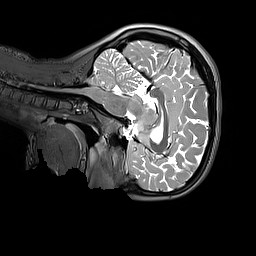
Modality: T2w
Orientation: sagittal
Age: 11
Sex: female
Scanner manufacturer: siemens
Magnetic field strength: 3 T
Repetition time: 3.2 s
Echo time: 0.408 s